Question: There are some blocks in the picture. Find the smallest square area that can place all the small blocks in the area in a suitable way without overlapping. Return the length of the square side.
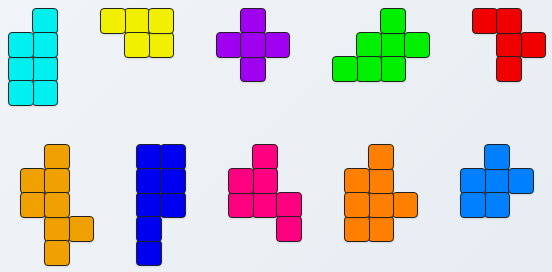
Answer: 9